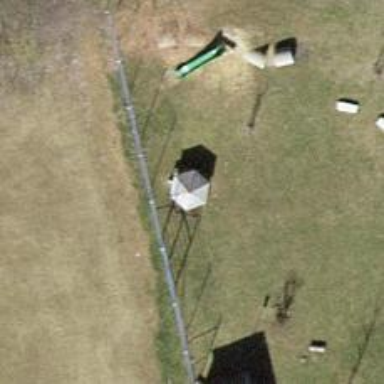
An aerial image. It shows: Shelter.